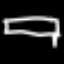
Label: bed